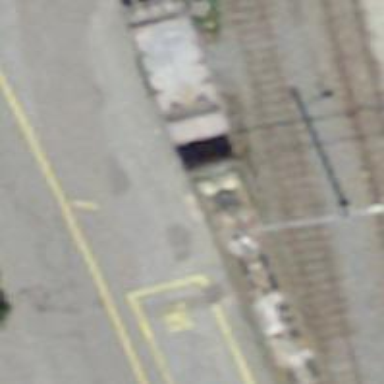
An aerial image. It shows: Railway yard with electrified contact lines.